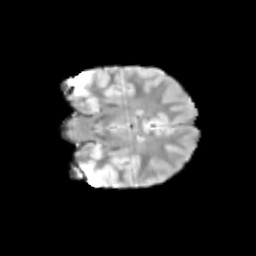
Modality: T2w
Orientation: coronal
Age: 10
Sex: female
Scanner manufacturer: siemens
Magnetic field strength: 3 T
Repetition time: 3.8 s
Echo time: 0.07 s